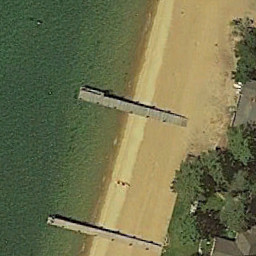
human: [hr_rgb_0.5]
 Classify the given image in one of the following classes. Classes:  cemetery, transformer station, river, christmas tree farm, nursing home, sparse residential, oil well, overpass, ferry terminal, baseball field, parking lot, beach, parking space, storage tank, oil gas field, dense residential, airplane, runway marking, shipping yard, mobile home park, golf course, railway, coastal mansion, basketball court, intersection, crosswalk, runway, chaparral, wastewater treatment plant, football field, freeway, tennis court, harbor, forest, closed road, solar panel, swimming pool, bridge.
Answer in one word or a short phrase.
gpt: ferry terminal